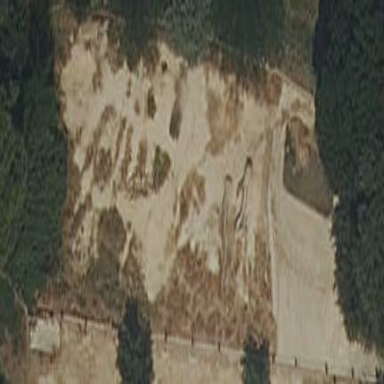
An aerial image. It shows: Wall surrounded by sand.